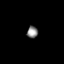
Tissue: skin
Cell type: Others
Senescence score: 0.8775
Nuclear area (px): 128
Mean DAPI intensity: 135.422